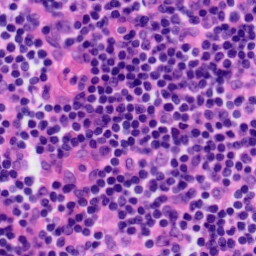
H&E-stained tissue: Tonsil